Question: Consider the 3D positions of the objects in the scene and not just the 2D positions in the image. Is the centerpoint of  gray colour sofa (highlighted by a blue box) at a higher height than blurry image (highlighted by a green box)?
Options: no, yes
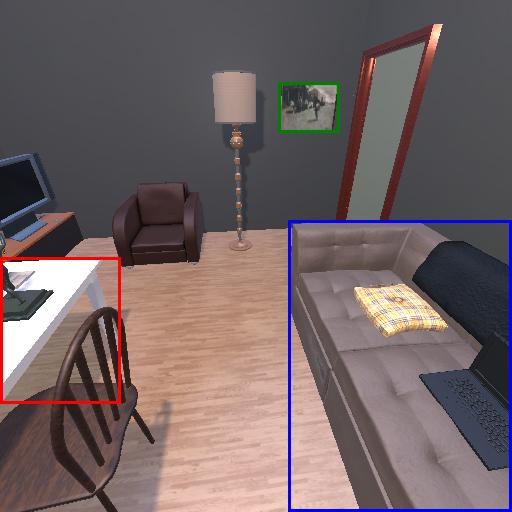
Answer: no